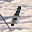
Label: 1